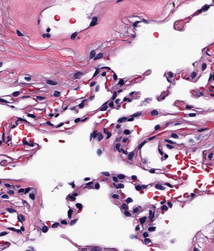
Tumor epithelial tissue: no
Tumor-associated stroma tissue: no
Normal tissue: yes